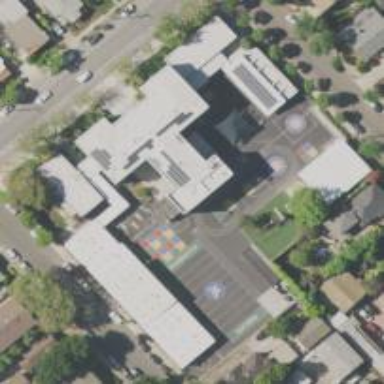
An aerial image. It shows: School.